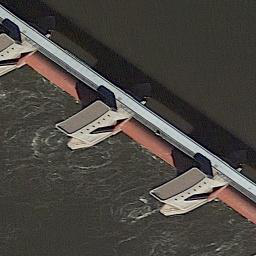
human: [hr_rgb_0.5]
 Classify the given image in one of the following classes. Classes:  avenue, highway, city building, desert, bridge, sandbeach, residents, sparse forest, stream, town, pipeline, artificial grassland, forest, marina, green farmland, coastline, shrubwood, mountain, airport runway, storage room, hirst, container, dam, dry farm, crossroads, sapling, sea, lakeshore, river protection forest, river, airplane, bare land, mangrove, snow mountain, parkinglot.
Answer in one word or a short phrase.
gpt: dam